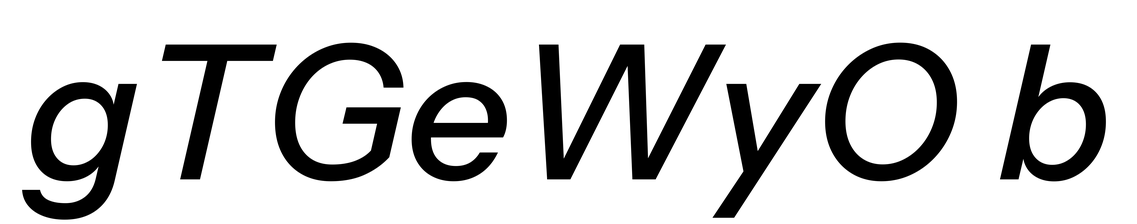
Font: InstrumentSans-Italic_Medium_Italic